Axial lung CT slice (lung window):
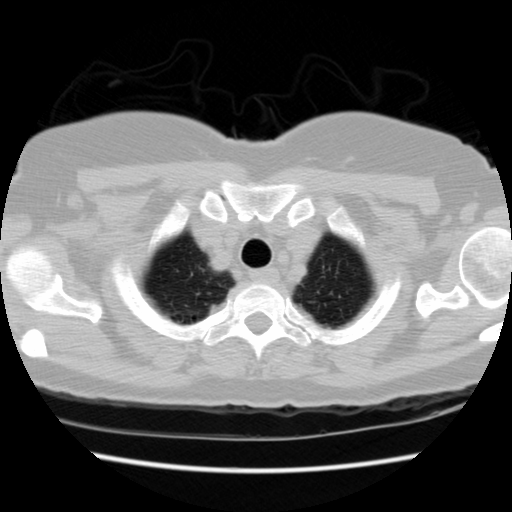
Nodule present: no